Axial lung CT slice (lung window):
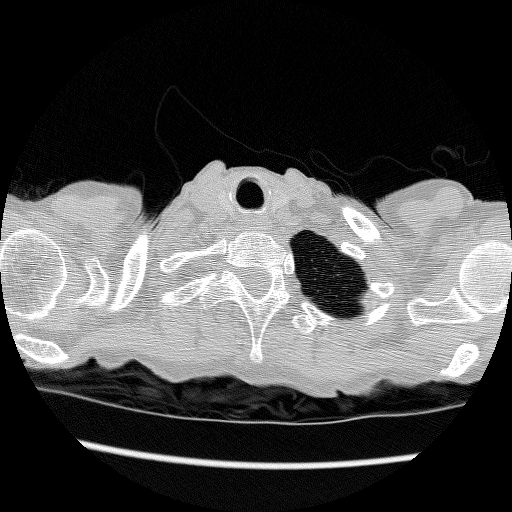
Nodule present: no